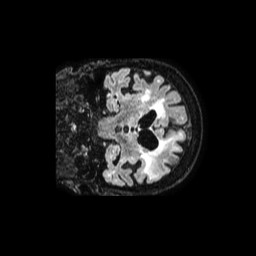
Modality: FLAIR
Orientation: coronal
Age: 80
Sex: female
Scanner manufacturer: philips
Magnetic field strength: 1.5 T
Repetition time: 4.8 s
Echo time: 0.3383 s